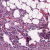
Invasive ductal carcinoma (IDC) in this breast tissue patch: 1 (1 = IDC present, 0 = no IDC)